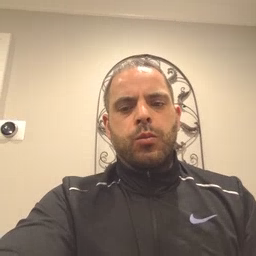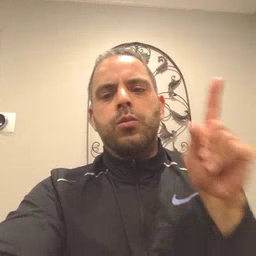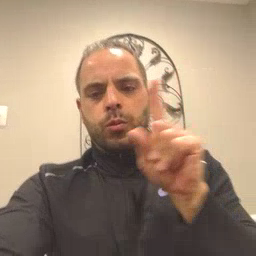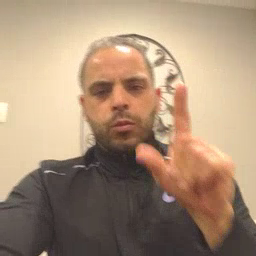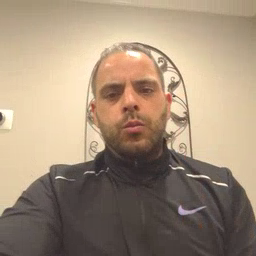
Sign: where